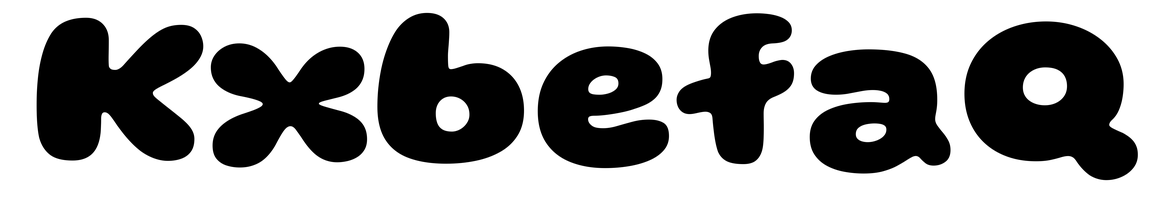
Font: Gluten_ExtraBold